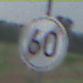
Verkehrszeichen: EndeGeschwindigkeit60
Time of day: SunriseSunset
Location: Outdoor (Nature)
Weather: PartlyCloudy
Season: NotSpecified
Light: Natural